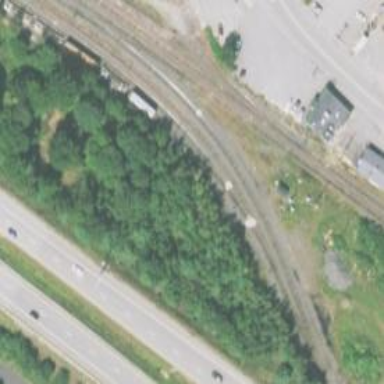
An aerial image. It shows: Railway yard in service.